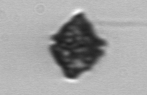
Label: Kryptoperidinium_triquetrum